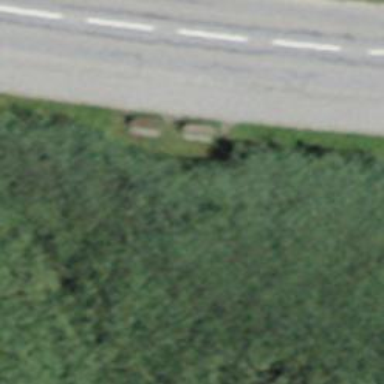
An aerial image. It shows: Brown bench in the vicinity.